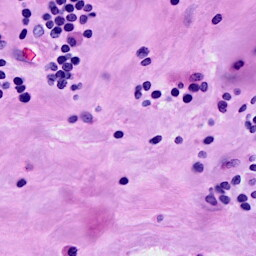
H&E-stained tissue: Breast